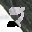
Label: 2